Question: I've tried the custom view and tilt the image to 45 degree successfully but I want to tilt the whole child layoout at some angle so that whatever I'll add in that child layout will automactically tiled .. For reference please take a look at the attached picture
even I have tried this code but it wont help
'''
public class CustomLinear extends LinearLayout{
private Matrix mForward = new Matrix();
private Matrix mReverse = new Matrix();
private float[] mTemp = new float[2];
public CustomLinear(Context context) {
super(context);
}
public CustomLinear(Context context, AttributeSet attrs) {
super(context, attrs);
}
@Override
protected void dispatchDraw(Canvas canvas) {
canvas.rotate(75, getWidth() / 2, getHeight() / 2);
mForward = canvas.getMatrix();
mForward.invert(mReverse);
canvas.save();
canvas.setMatrix(mForward); // This is the matrix we need to use for
// proper positioning of touch events
super.dispatchDraw(canvas);
canvas.restore();
invalidate();
}
@Override
public boolean dispatchTouchEvent(MotionEvent event) {
event.setLocation(getWidth() - event.getX(), getHeight() - event.getY());
return super.dispatchTouchEvent(event);
}
}
'''
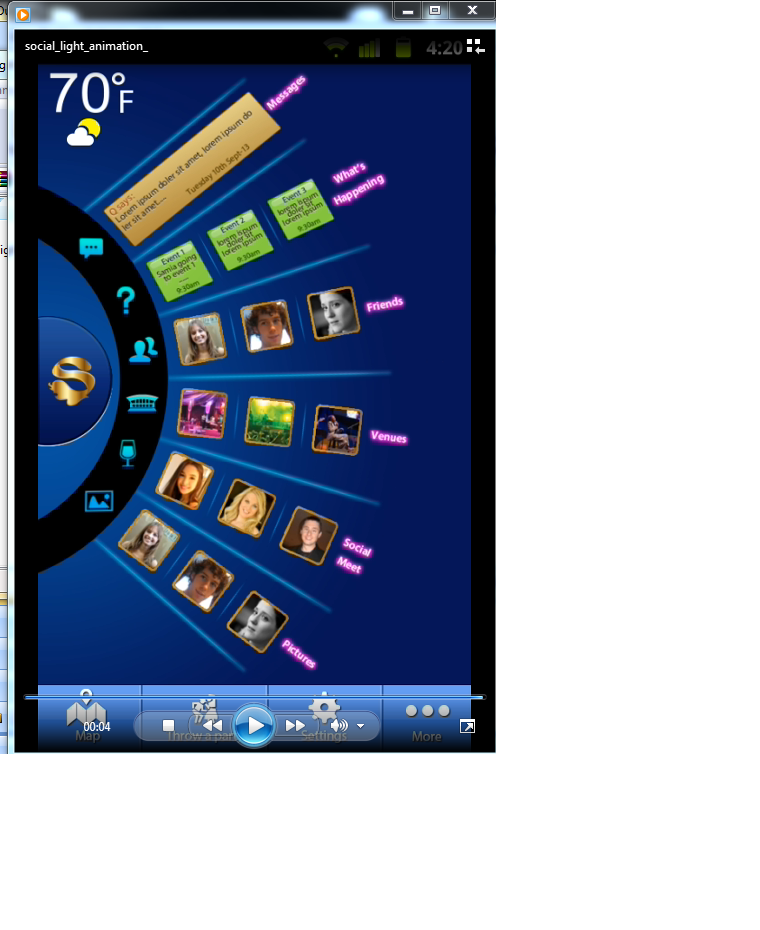
Answer: I thing it is possible using . you can apply animation on the whole child layout with in On_create.
Here is the animation code
'''
<?xml version="1.0" encoding="utf-8"?>
<rotate
xmlns:android="http://schemas.android.com/apk/res/android"
android:fromDegrees="0"
android:toDegrees="-90"
android:pivotX="50%"
android:pivotY="50%"
android:duration="0"
android:fillAfter="true">
</rotate>
'''
You can set the rotation angle as per your need.
Then use given code in your Activity's onCreate,
'''
@Override
public void onCreate(Bundle b) {
super.onCreate(b);
setContentView(R.layout.myscreen);
Animation rotate_anim = AnimationUtils.loadAnimation(this, R.anim.rotation);
LayoutAnimationController anim_controller = new LayoutAnimationController(rotate_anim, 0);
FrameLayout layout = (FrameLayout)findViewById(R.id.MyScreen_ContentLayout);
layout.setLayoutAnimation(anim_controller);
}
'''